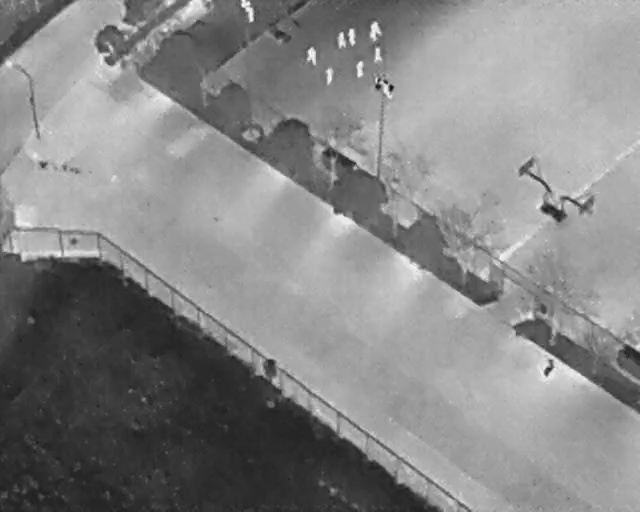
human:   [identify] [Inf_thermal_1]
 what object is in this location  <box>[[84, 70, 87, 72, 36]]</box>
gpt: <ref>1 small bicycle at the bottom right</ref>